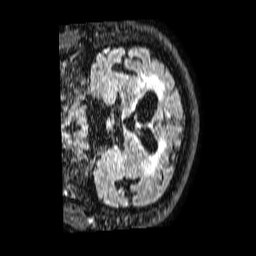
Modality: FLAIR
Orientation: coronal
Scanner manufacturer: philips
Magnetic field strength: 1.5 T
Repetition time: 4.8 s
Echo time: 0.3 s